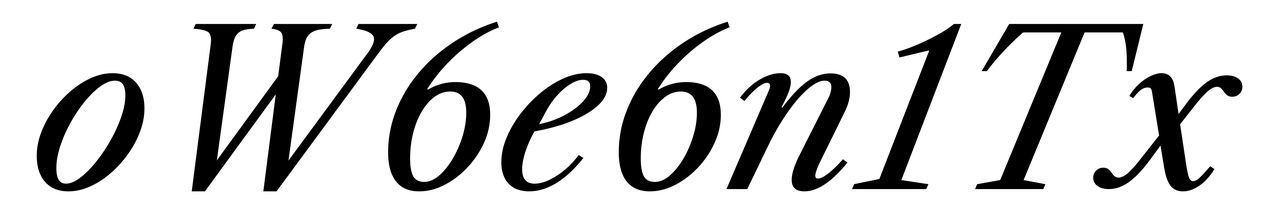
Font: LibreCaslonText-Italic_Italic